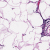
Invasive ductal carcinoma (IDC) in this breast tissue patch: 0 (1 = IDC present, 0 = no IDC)